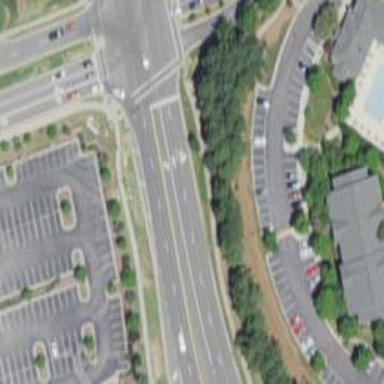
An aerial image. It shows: Secondary road with asphalt surface and separate sidewalk.